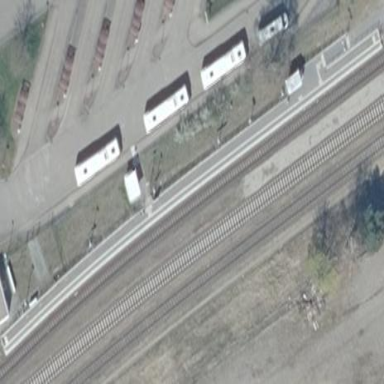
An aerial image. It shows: Platform at the railway with shelter for public transport.